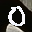
Label: 0